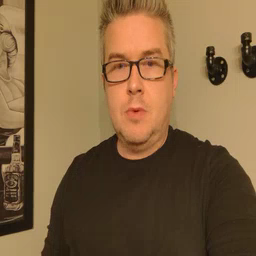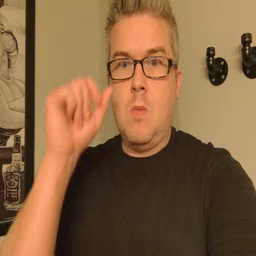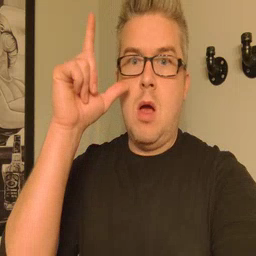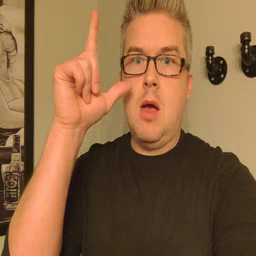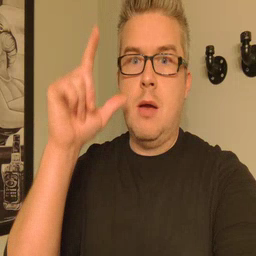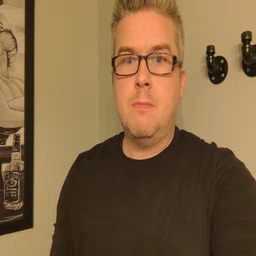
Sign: awake